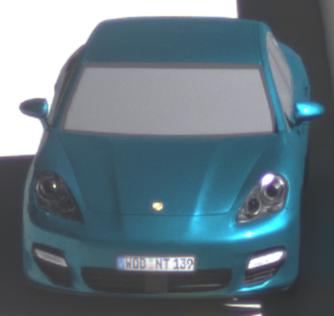
Make: Porsche
Model: Panamera
Detailed model: Panamera (970)
Model produced from: 2010/05
Model produced until: 2013/04
Doors: 5
Color: blue
Road condition: dry road
Daytime: midday
Contrast: high contrast